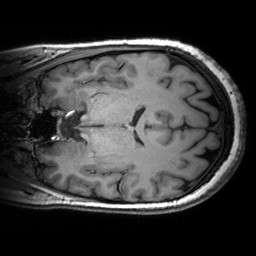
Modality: T1w
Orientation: coronal
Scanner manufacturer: siemens
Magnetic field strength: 3 T
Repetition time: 2.53 s
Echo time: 0.00299 s